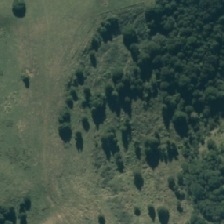
Land cover: manuka_kanuka